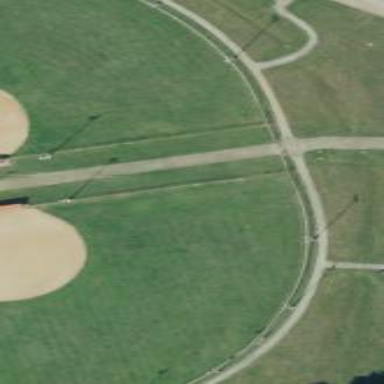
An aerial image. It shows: Baseball pitch for leisure land activities.